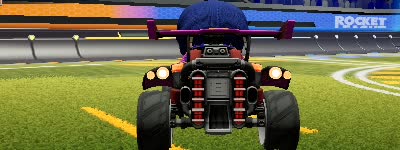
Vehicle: octane